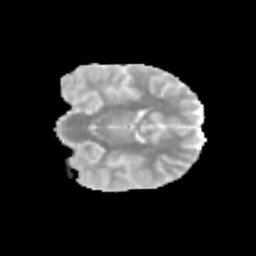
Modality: MD
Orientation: coronal
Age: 9
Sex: male
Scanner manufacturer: siemens
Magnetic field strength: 3 T
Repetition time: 3.8 s
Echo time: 0.07 s